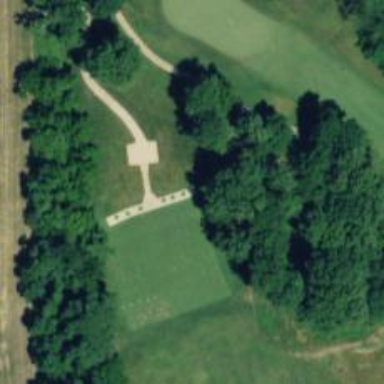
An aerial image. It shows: Pathway for golfing.